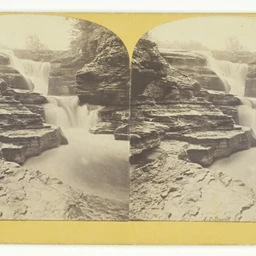
Title: Fall Creek Ithaca Cascades above Irish Hammer Fall
Artist: J.C. Burritt
Caption: fall creek ithaca cascades above irish hammer fall, photography, albumen process, 19th century, photograph, albumen silver print, stereograph (albumen), j.c. burritt, a work made of albumen print, stereo, photography and media, art institute of chicago